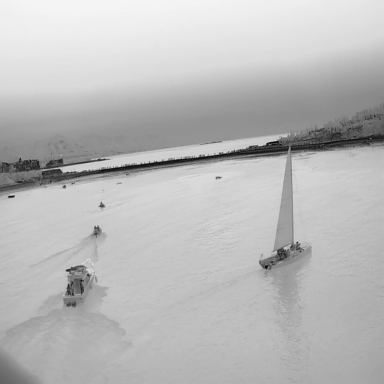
There is a sailboat in the infrared image.